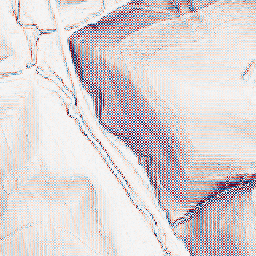
Category: wavelet
Decomposition family: wavelet_dwt
Decomposition parameters: wavelet: haar
level: 1
Upsampling method: area
Upsampling parameters: scale: 8
Upsampling scale: 8